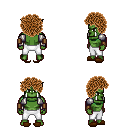
a pixel art fantasy rpg character, male body template, orc, green skin, steel arm armor, white pants, brown curly afro hairstyle, leather bracers, brown slippers, four views (front, back, left, right), 2x2 character sprite sheet, small pixel art, hard edges, no anti-aliasing